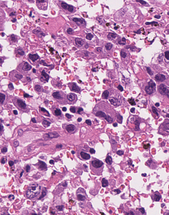
Tumor epithelial tissue: yes
Tumor-associated stroma tissue: no
Normal tissue: no